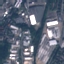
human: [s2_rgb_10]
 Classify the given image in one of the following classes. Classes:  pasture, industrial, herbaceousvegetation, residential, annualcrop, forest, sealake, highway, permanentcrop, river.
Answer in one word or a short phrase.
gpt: Industrial